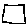
Label: square